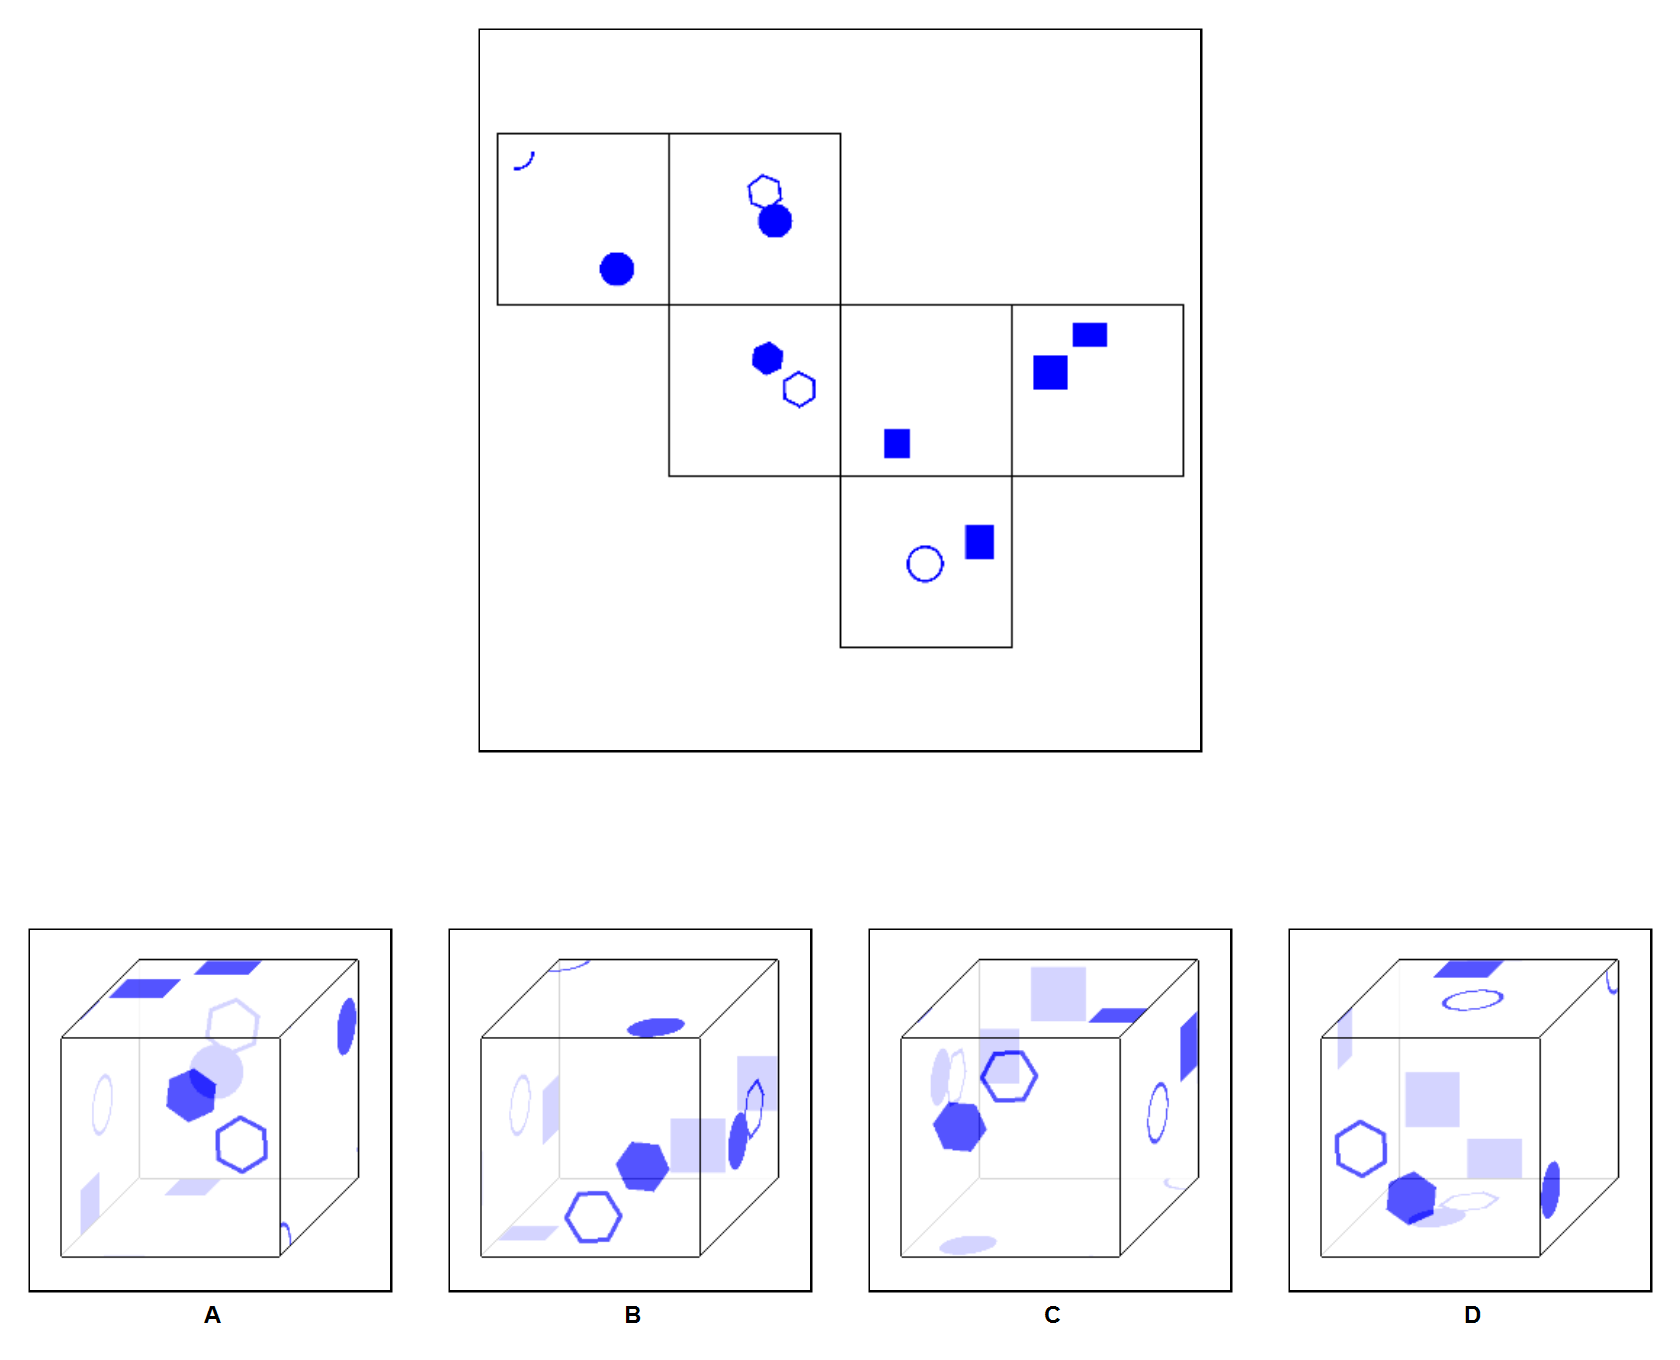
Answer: A